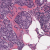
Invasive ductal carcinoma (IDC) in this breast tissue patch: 0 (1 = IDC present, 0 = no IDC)